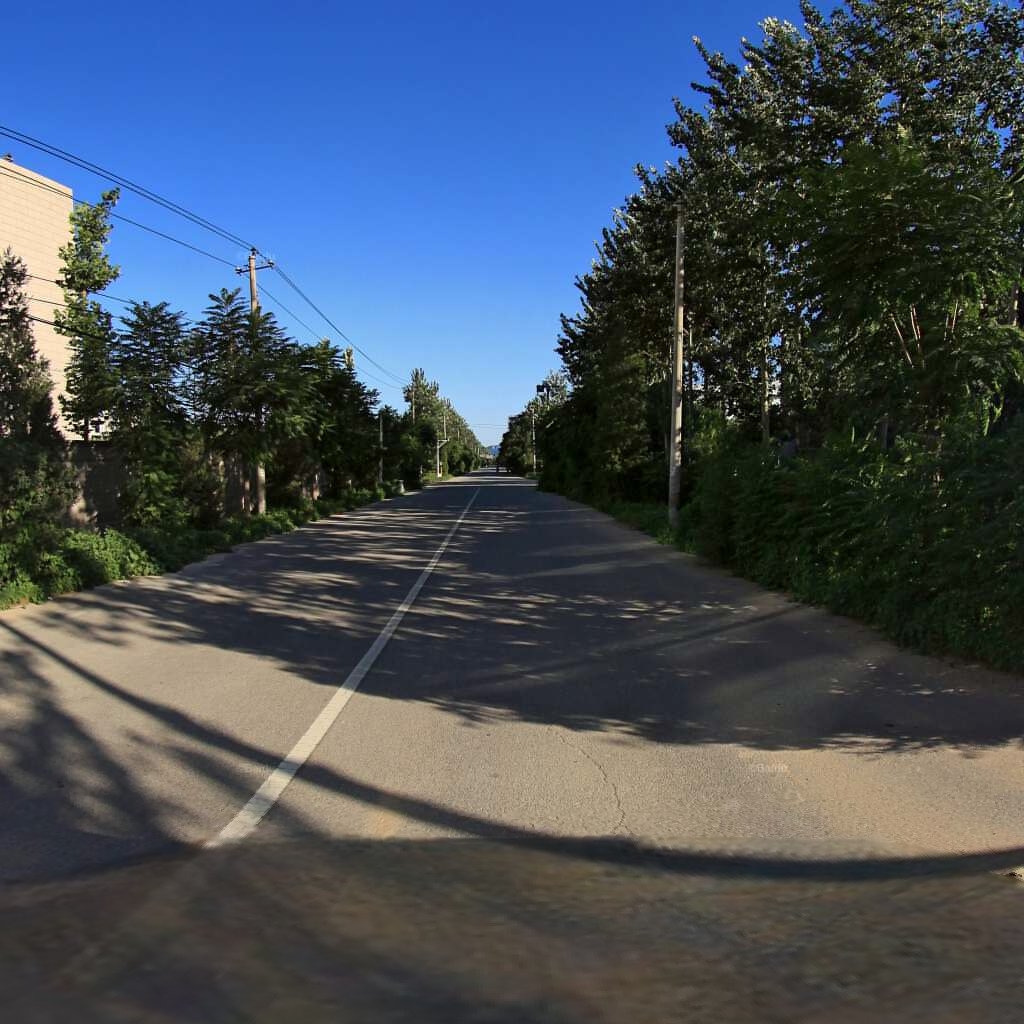
Region: Haidian
Road damage annotations: longitudinal crack